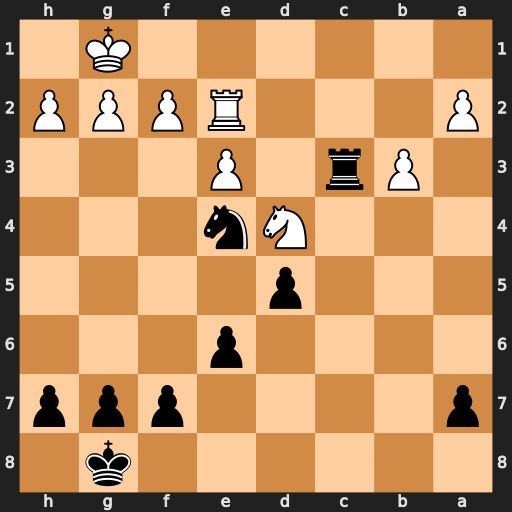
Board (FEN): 6k1/p4ppp/4p3/3p4/3Nn3/1Pr1P3/P3RPPP/6K1
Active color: b
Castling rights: -
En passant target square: -
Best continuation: Rc1+ Re1 Rxe1#